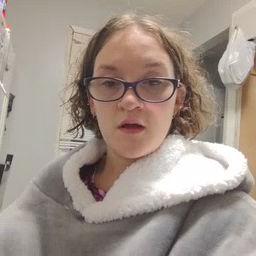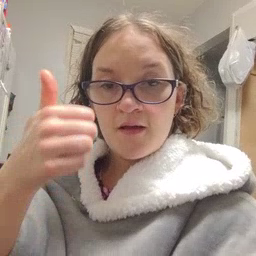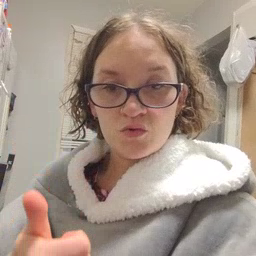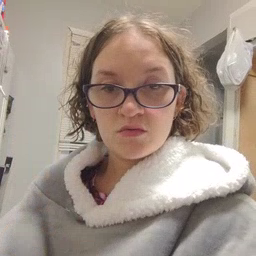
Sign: every